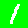
Digit: 1